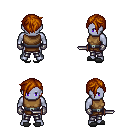
a pixel art fantasy rpg character, male body template, dark elf, purple skin, leather chest armor, metal pants, brunette pixie cut hairstyle, metal gloves, gray slippers, dagger, four views (front, back, left, right), 2x2 character sprite sheet, small pixel art, hard edges, no anti-aliasing